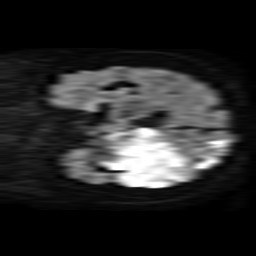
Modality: TRACE
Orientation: coronal
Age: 54
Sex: female
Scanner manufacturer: philips
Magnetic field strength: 1.5 T
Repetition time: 3.686 s
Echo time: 0.09411 s